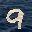
Label: 9